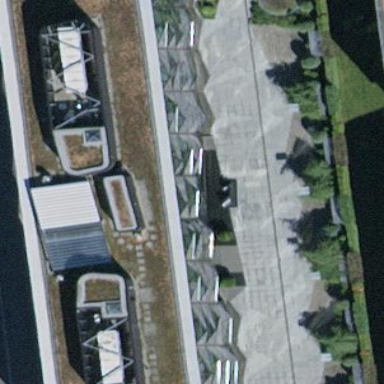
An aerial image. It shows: Office building.